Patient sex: M
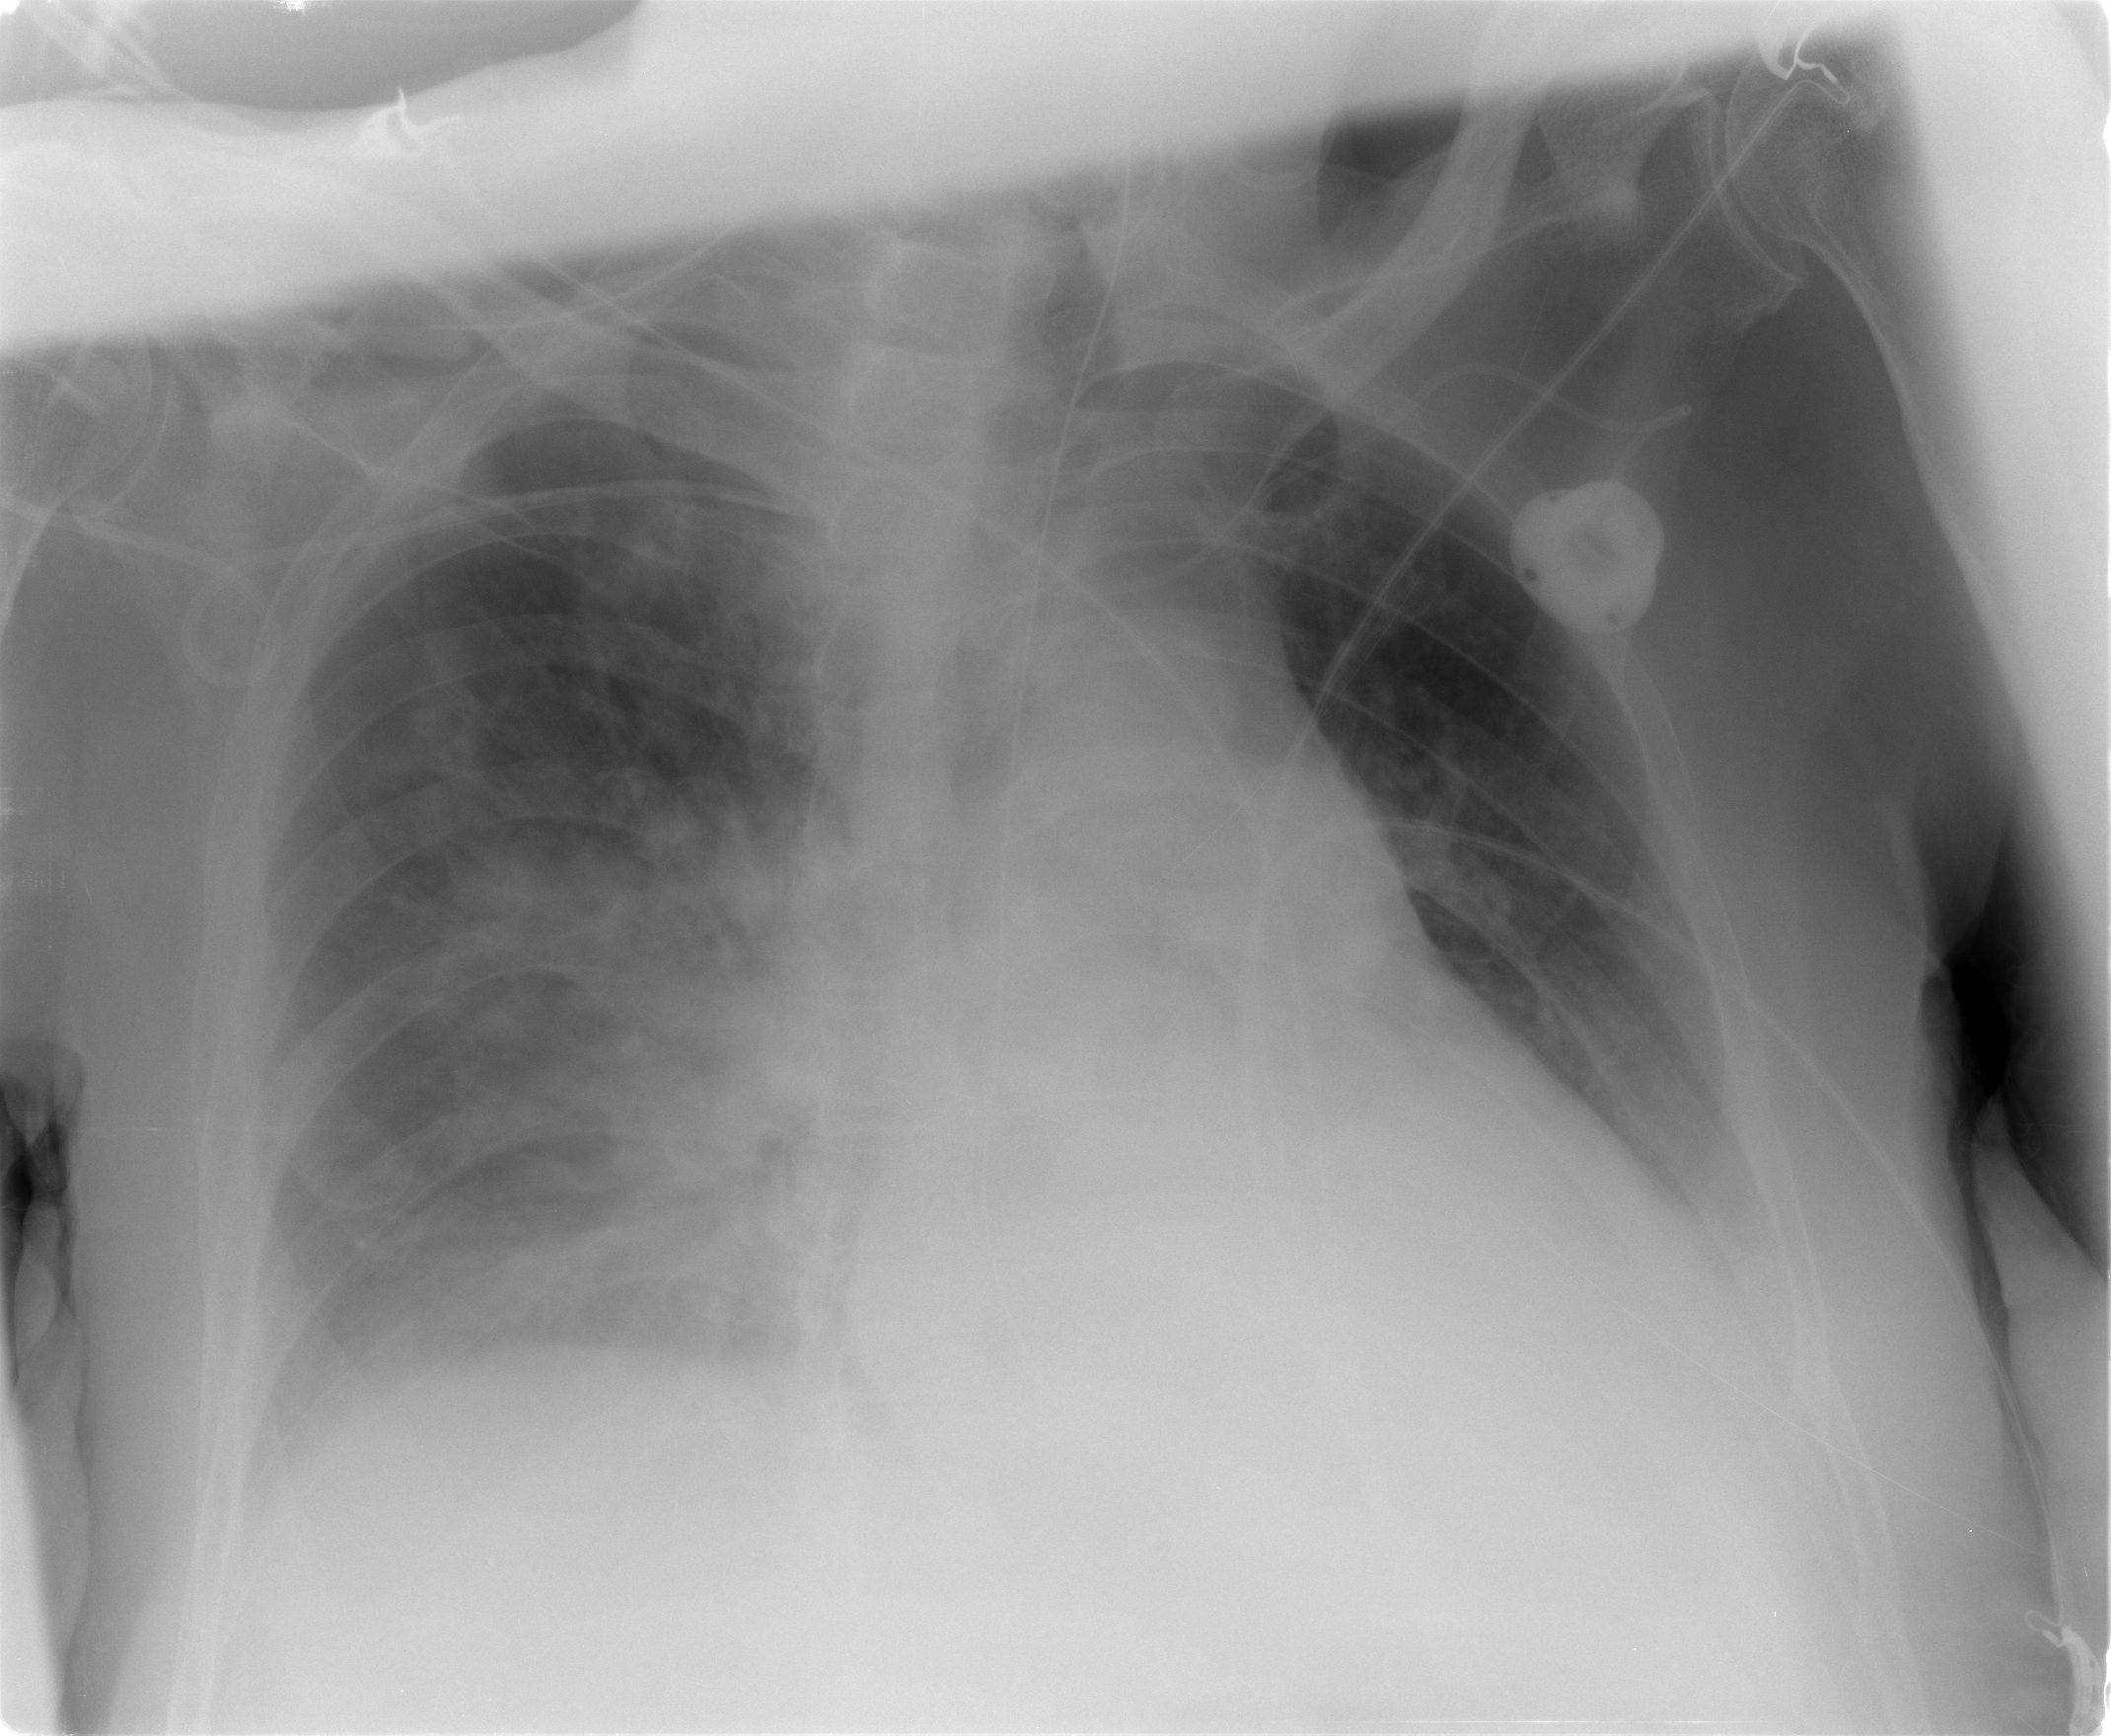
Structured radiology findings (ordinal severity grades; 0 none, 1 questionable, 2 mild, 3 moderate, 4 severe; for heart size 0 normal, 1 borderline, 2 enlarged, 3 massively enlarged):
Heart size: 1
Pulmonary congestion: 2
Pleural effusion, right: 3
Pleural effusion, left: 2
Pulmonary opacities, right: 3
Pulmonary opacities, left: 2
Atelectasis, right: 2
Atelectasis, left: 2